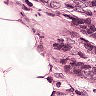
Metastatic tissue present: yes